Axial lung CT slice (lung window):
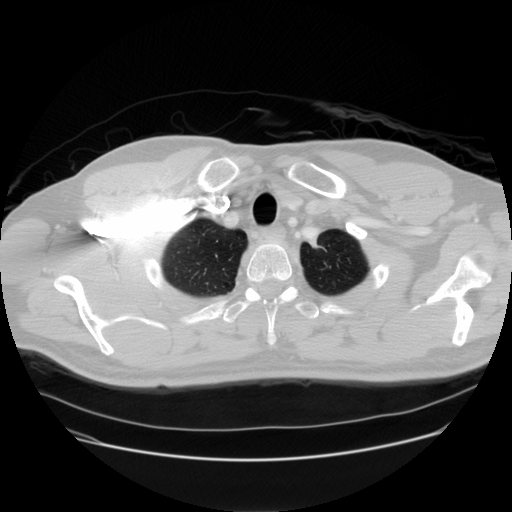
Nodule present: no